Interaction volume radius: 5 \u00c5
Interaction volume height: 25 \u00c5
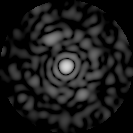
Disorder parameter: 0.8358